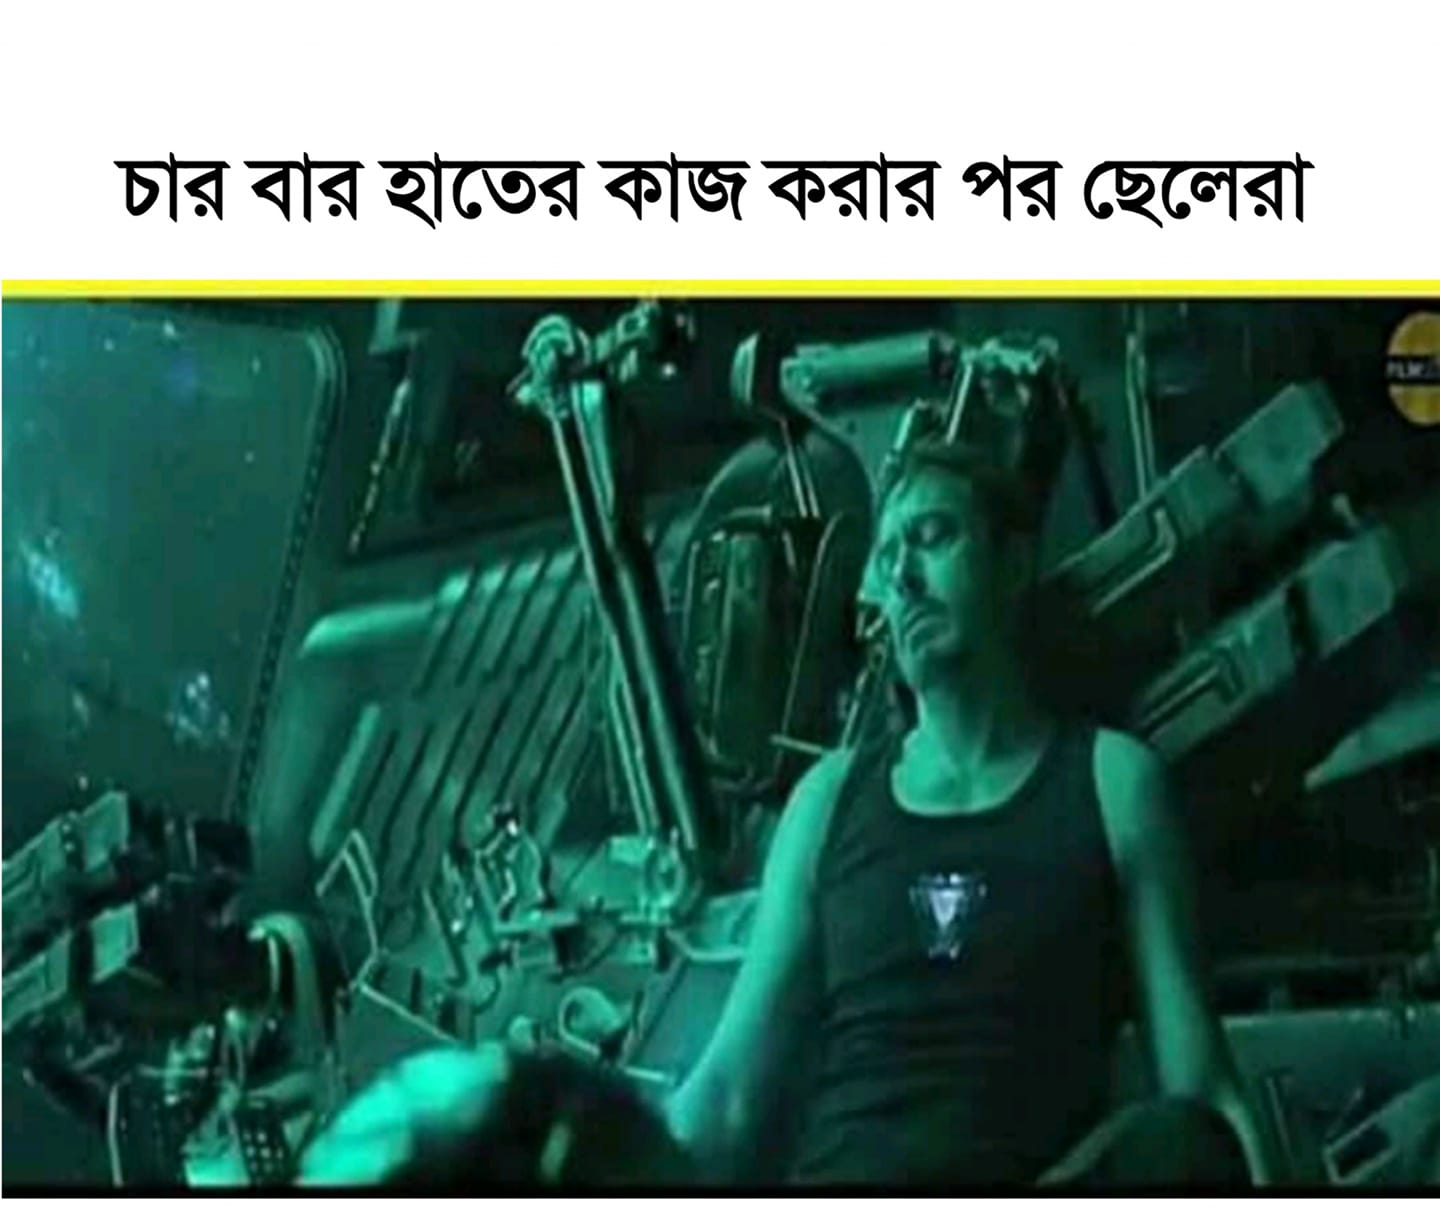
Text: চার বার হাতের কাজ করার পর ছেলেরা
Label: Non Hate